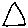
Label: triangle